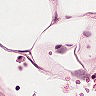
Metastatic tissue present: no